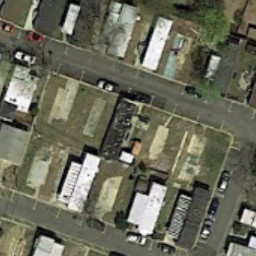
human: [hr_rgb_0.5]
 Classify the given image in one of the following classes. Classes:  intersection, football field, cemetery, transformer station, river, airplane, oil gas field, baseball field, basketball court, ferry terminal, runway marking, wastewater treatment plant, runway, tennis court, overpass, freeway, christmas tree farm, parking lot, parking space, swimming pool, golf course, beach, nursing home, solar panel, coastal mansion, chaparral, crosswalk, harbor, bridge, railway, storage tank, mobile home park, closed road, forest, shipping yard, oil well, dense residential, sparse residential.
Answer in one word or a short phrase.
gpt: mobile home park